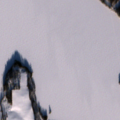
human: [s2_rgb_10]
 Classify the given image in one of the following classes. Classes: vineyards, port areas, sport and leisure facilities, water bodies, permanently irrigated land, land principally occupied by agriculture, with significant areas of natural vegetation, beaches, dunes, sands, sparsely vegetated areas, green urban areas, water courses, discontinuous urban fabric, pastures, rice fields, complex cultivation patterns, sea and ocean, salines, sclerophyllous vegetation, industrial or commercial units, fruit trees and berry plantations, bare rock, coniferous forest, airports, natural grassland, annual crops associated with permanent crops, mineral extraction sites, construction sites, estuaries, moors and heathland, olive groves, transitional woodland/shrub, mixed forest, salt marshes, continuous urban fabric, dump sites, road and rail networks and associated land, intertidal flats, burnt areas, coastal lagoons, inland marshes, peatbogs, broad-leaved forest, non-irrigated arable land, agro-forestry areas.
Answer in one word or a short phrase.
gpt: land principally occupied by agriculture, with significant areas of natural vegetation, mixed forest, water bodies